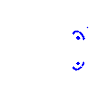
Particle: proton